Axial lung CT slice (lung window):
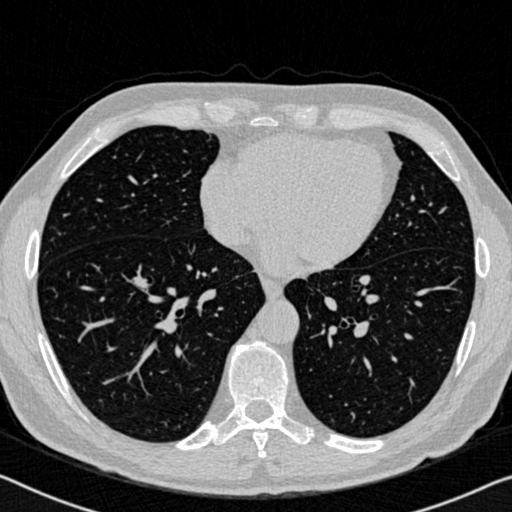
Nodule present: no